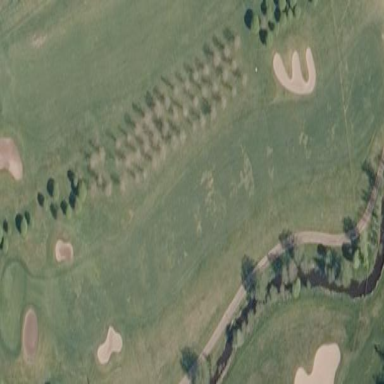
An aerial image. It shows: Grassy area designated as golf fairway.